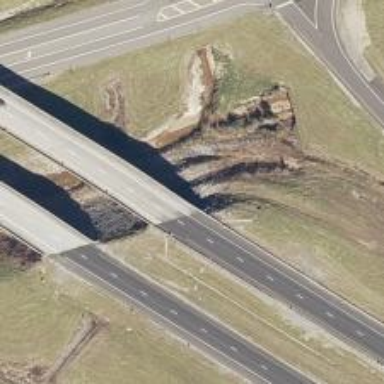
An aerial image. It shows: Asphalt motorway.